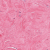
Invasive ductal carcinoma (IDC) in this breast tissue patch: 0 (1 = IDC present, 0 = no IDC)